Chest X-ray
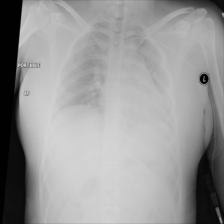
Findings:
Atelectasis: positive
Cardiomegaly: negative
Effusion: negative
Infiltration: negative
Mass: negative
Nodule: negative
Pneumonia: negative
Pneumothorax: negative
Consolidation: negative
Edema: positive
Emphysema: negative
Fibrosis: negative
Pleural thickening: negative
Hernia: negative